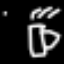
Label: octagon